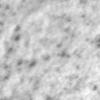
Label: no_change